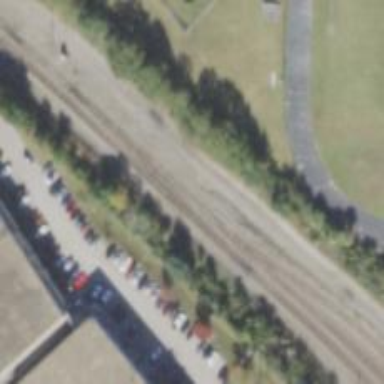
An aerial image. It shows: Railway track.